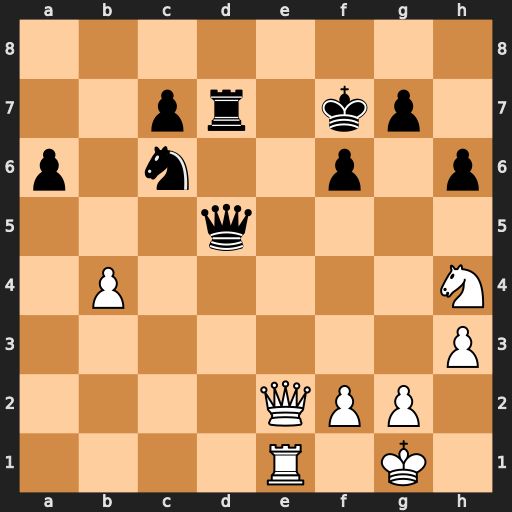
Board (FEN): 8/2pr1kp1/p1n2p1p/3q4/1P5N/7P/4QPP1/4R1K1
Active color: w
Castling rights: -
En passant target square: -
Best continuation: Qe8#